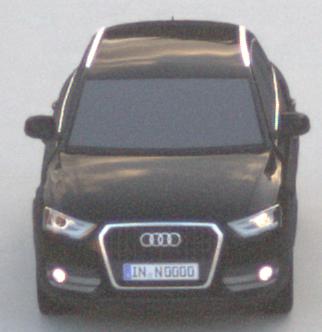
Make: Audi
Model: Q3 1.4 TFSI
Detailed model: Q3 (8U)
Model produced from: 2013/07
Model produced until: 2014/10
Doors: 5
Color: black
Road condition: dry road
Daytime: sunrise or sunset
Contrast: low contrast